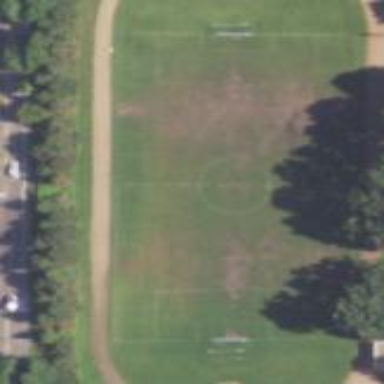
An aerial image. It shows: Soccer pitch for outdoor sports and leisure activities.